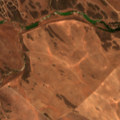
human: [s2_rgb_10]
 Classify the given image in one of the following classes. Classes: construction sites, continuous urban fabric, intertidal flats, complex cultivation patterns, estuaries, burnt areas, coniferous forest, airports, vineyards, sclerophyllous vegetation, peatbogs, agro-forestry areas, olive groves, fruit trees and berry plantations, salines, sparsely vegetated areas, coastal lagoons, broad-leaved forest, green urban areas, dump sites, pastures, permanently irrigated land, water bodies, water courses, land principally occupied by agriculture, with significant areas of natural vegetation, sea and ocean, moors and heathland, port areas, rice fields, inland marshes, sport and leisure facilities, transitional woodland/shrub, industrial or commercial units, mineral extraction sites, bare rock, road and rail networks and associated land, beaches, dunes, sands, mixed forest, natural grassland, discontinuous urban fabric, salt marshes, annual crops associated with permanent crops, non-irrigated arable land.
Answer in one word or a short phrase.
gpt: non-irrigated arable land, land principally occupied by agriculture, with significant areas of natural vegetation